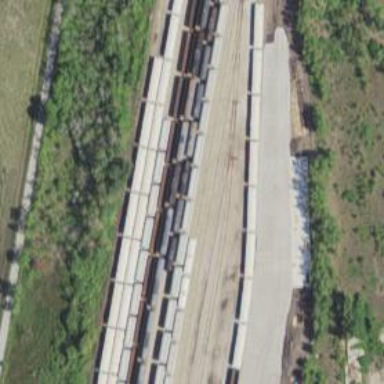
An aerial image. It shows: Railway yard.